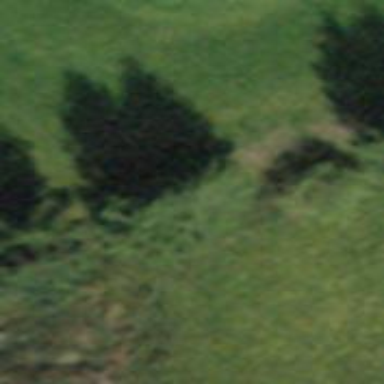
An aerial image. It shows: Row of trees in natural setting.